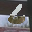
Label: 6